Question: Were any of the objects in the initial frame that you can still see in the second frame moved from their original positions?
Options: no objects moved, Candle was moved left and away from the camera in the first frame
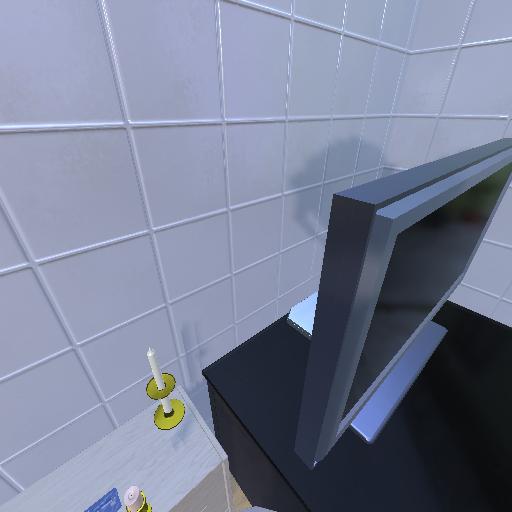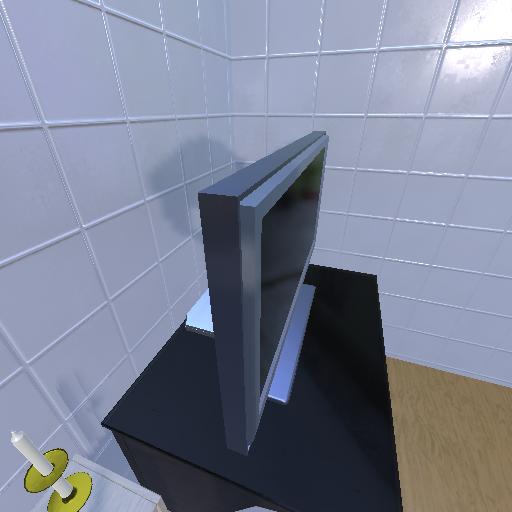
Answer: no objects moved